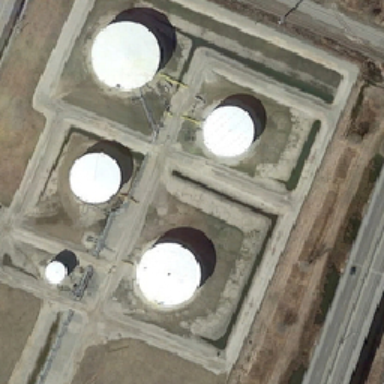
The picture shows cement road and soil .